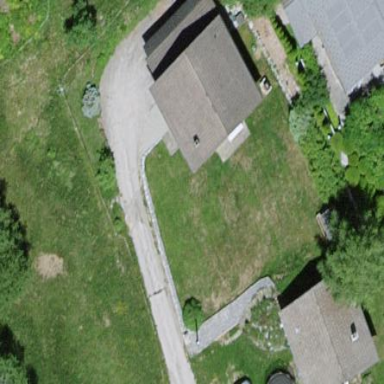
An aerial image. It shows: Simple and straightforward house.